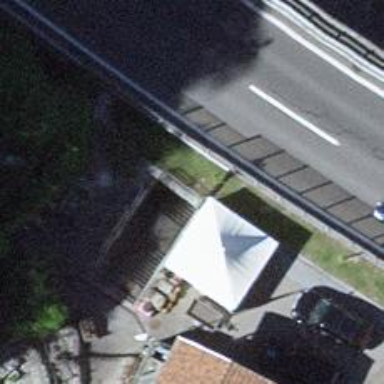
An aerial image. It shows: Road with steps.